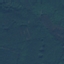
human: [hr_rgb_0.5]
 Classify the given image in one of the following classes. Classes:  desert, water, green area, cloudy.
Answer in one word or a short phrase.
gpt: green area